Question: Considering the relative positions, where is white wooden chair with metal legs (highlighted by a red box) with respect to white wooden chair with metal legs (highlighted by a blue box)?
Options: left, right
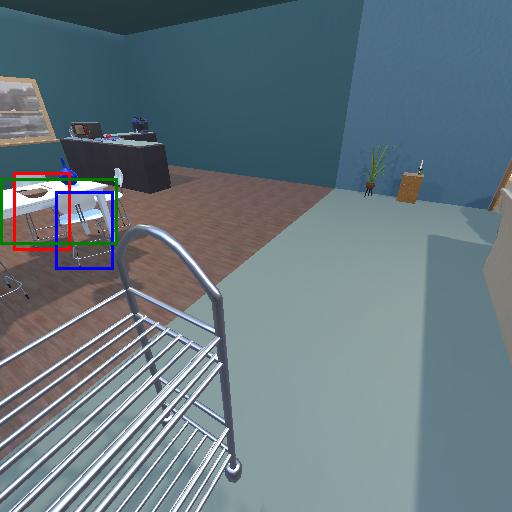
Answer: left